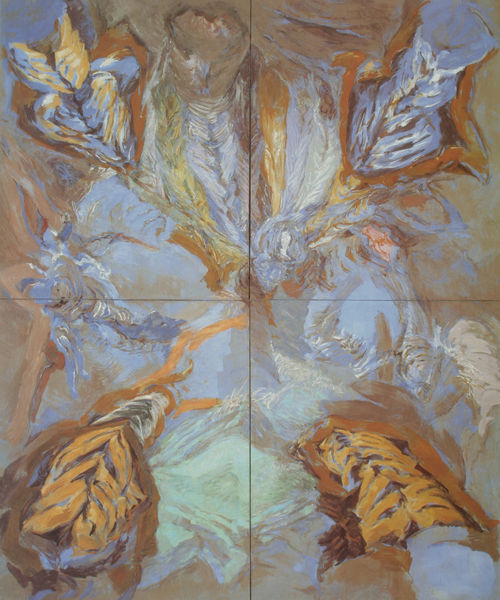
Titel: Eins / Zwei / Drei / vier Blau
Künstler: Hann Trier
Standort: Bad Homburg
Institution: Galerie Scheffel
Schlagwörter: blau, himmel, meer, weiß, wolken, gelb, ocker, braun, orange, schwarz, felder, spiegelung, wellen, abstrakt, figuren, striche, abstraktion, rechtecke, vier, gewölbe, kreuz, symmetrisch, quadrate, hmmel, gitternetz, vierteilung, rorschach, vierteiiung